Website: bh-photo
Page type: address-validator
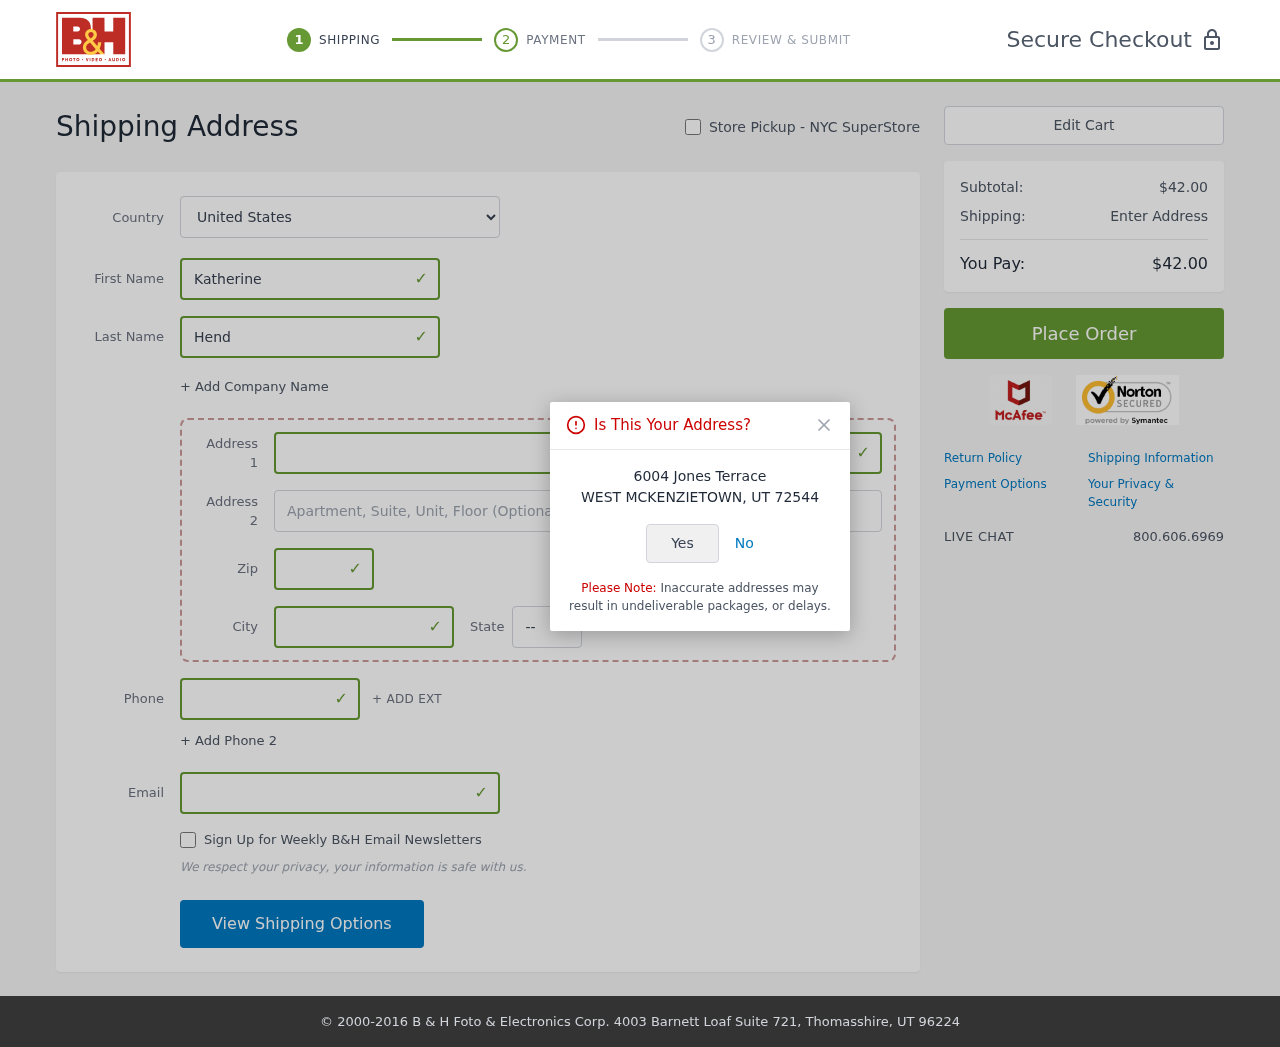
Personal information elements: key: PII_CITY
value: West Mckenzietown
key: PII_COUNTRY
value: United States
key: PII_EMAIL
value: katherine_henderson@gmail.com
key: PII_FIRSTNAME
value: Katherine
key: PII_LASTNAME
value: Henderson
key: PII_PHONE
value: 3096668555
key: PII_POSTCODE
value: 72544
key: PII_STATE_ABBR
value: UT
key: PII_STREET
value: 6004 Jones Terrace
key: PII_CITY_CONFIRM
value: WEST MCKENZIETOWN
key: PII_POSTCODE_FULL
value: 72544
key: PII_POSTCODE_NUMERIC
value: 72544
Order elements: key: ORDER_SUBTOTAL
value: $42.00
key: ORDER_TOTAL
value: $42.00